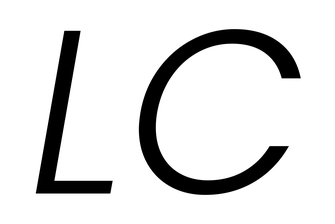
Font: Poppins-LightItalic